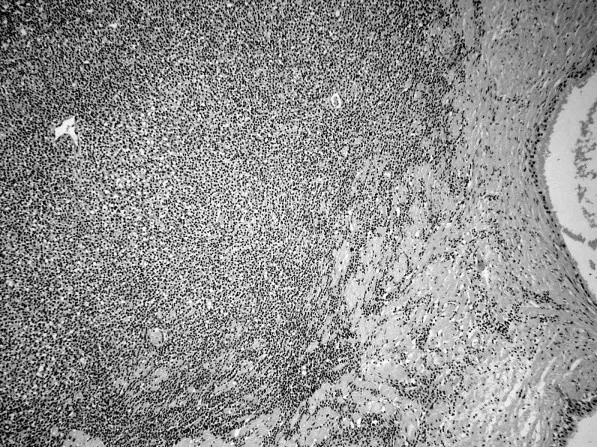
Area of surgically removed prostate with localization of chronic lymphocitic leukemia (CLL) (EE, 10X).
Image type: pathology (h&e)